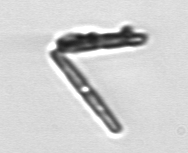
Label: Thalassionema